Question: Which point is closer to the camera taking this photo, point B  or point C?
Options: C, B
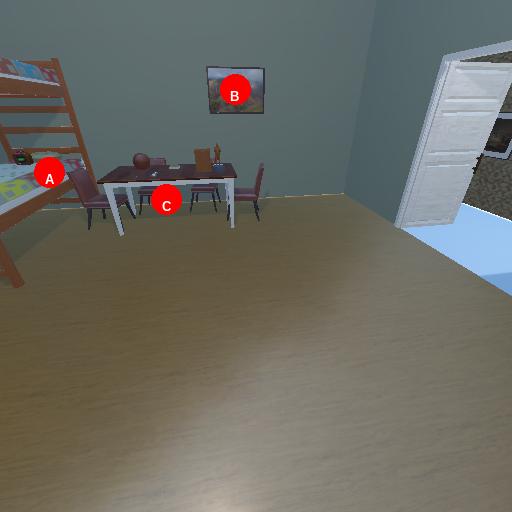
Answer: C